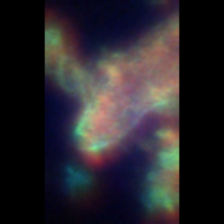
Taxon: Diatom_aggregate
Group: Diatoms